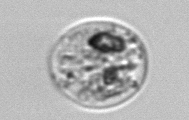
Label: Amoeba